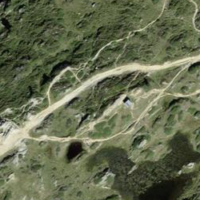
EUNIS habitat code: 26
Species observed at this site:
Pseudochorthippus parallelus
Leucorrhinia dubia
Sympetrum danae
Erebia aethiops